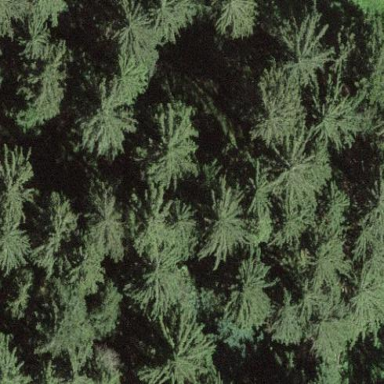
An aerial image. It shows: Forest area.